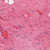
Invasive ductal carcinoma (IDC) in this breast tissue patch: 0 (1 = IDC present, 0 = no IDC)